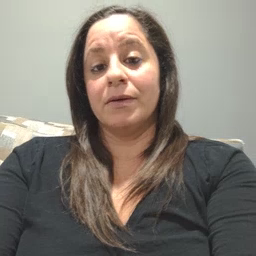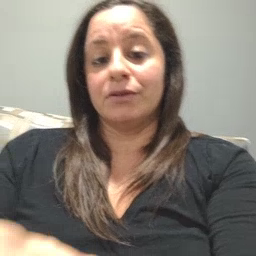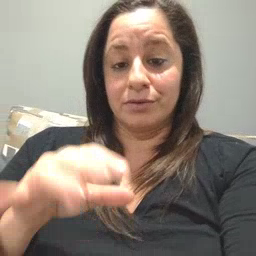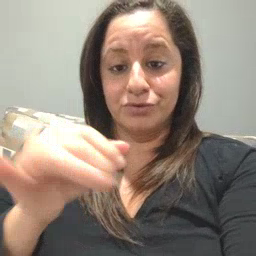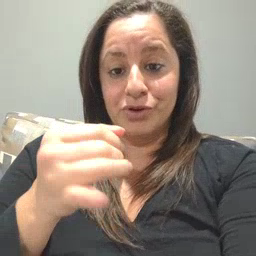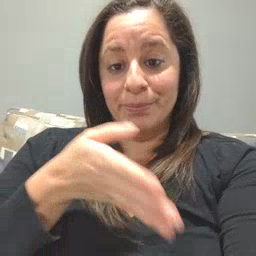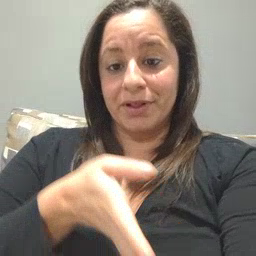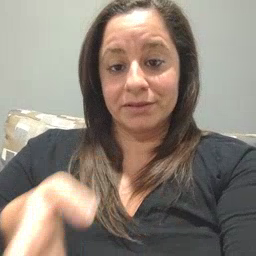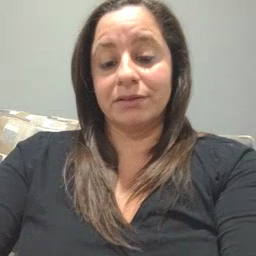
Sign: jeans